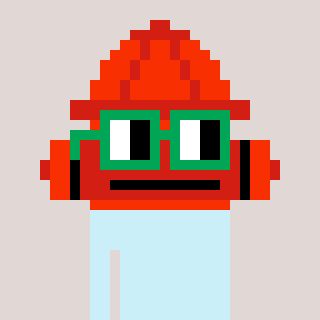
a pixel art character with square green glasses, a fire hydrant-shaped head and a darkbrown-colored body on a warm background